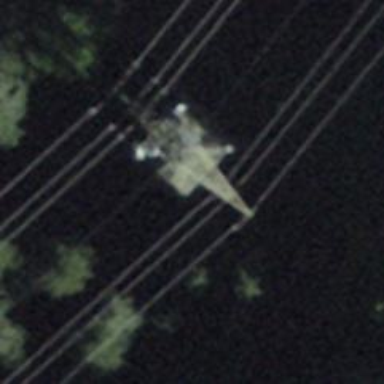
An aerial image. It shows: Three cables of power line.